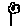
Label: flower